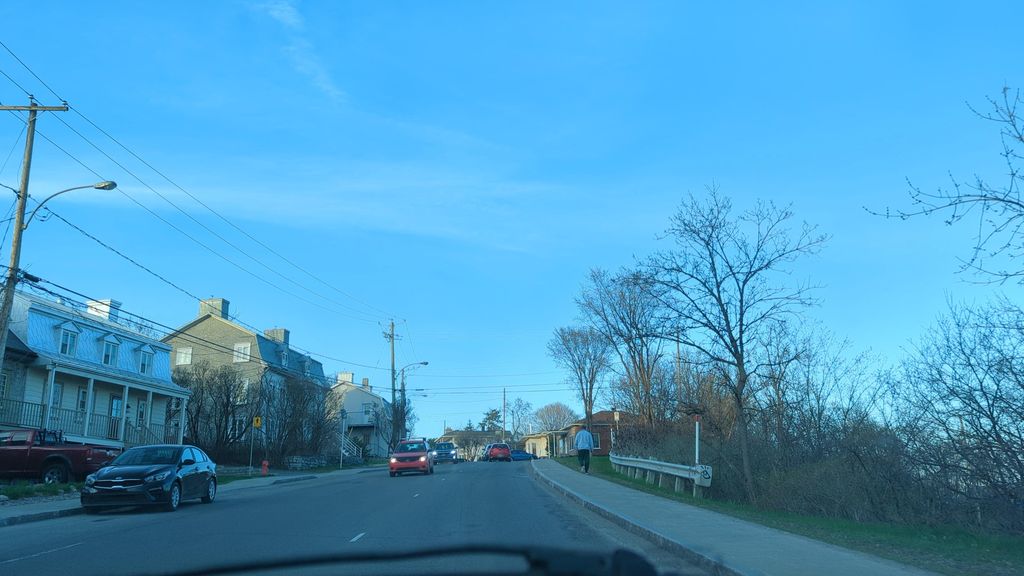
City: quebec_city